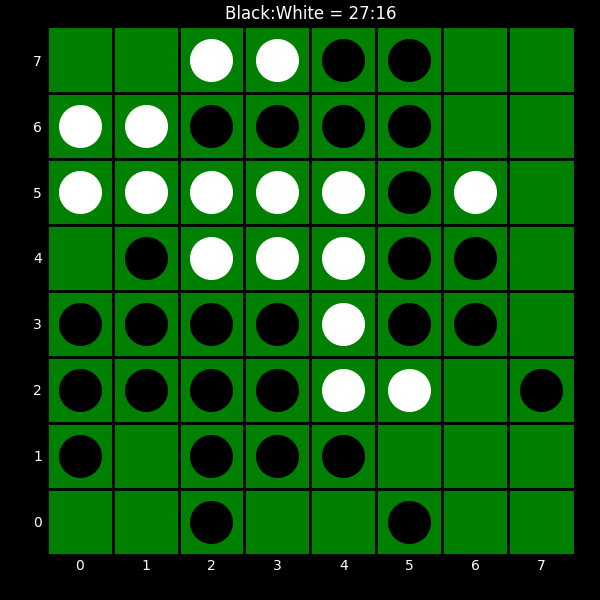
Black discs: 27
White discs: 16